Question: I am using 'Listview' and set the multiple item and each item have Like, share and comment option.
Actually I have fetch the Item Id and also 'setText' of 'TextView', Its Successfully. But Not able to get Item Id on Like Button Click event for particular item.
How to fetch Item Id for every items in 'Listview' on 'Button' Click Event?
Demo for MyAdapter Class:
'''
public class Adapter1 extends BaseAdapter implements OnClickListener {
public ArrayList<HashMap<String, String>> arr = null;
Context context = null;
LayoutInflater layoutInflater = null;
HashMap<String, String> getData = new HashMap<String, String>();
String urlLike = null;
TextView strId = null;
public NewsFeedAdapter(Context context,
ArrayList<HashMap<String, String>> arr) {
this.context = context;
this.arr= arr;
layoutInflater = LayoutInflater.from(context);
}
@Override
public int getCount() {
return arr.size();
}
@Override
public Object getItem(int position) {
return arr.get(position);
}
@Override
public long getItemId(int position) {
return position;
}
@Override
public View getView(int position, View convertView, ViewGroup parent) {
ViewHolder viewHolder = null;
if (convertView == null) {
convertView = layoutInflater.inflate(
R.layout.my_list_item, null);
/** initialize ViewHolder */
viewHolder = new ViewHolder();
/** Initialize Widgets */
/** Imageview */
viewHolder.imgLike = (ImageView) convertView
.findViewById(R.id.imgLike);
viewHolder.imgLike.setOnClickListener(this);
viewHolder.imgComments = (ImageView) convertView
.findViewById(R.id.imgComments);
viewHolder.imgComments.setOnClickListener(this);
viewHolder.imgShare = (ImageView) convertView
.findViewById(R.id.imgShare);
viewHolder.imgShare.setOnClickListener(this);
/** TextView */
viewHolder.txtId = (TextView) convertView
.findViewById(R.id.txtId);
viewHolder.txtDescription = (TextView) convertView
.findViewById(R.id.txtDescription);
getData = arr.get(position);
viewHolder.txtId.setText(getData
.get(Fragment1.TAG_ID));
viewHolder.txtDescription.setText(getData
.get(Fragment1.TAG_MESSAGE));
convertView.setTag(viewHolder);
} else {
viewHolder = (ViewHolder) convertView.getTag();
}
convertView.setOnClickListener(new OnClickListener() {
@Override
public void onClick(View v) {
}
});
return convertView;
}
/** ViewHolder Class */
public class ViewHolder {
ImageView imgLike = null, imgComments = null,
imgShare = null;
TextView txtId = null,txtDescription = null;
}
@Override
public void onClick(View view) {
switch (view.getId()) {
case R.id.imgLike:
strId = ((TextView) view
.findViewById(R.id.txtId));
System.out.println("On Click====="
+ strId.getText().toString());
urlLike = "http://www.example.com?id="
+ strId.getText().toString() + "&user_id="
+ myDetail.getUserId();
new sendLikeData().execute();
break;
case R.id.imgComments:
break;
case R.id.imgShare:
break;
default:
break;
}
}
public class sendLikeData extends AsyncTask<Void, Void, Void> {
protected void onPreExecute() {
super.onPreExecute();
}
@Override
protected Void doInBackground(Void... arg0) {
ServiceHandler sh = new ServiceHandler();
String jsonStr = sh.makeServiceCall(urlLike, ServiceHandler.GET);
Log.d("Response : Like", ">" + jsonStr);
return null;
}
protected void onPostExecute(Void result) {
super.onPostExecute(result);
};
}
}
OutPut is, NullPointer Exception in System.out.println("On Click====="
+ strId.getText().toString());.
'''

xml file is,
'''
<?xml version="1.0" encoding="utf-8"?>
<RelativeLayout xmlns:android="http://schemas.android.com/apk/res/android"
android:id="@+id/masterLayout"
android:layout_width="fill_parent"
android:layout_height="wrap_content"
android:layout_margin="@dimen/five_dp" >
<TextView
android:id="@+id/txtDescription"
android:layout_width="wrap_content"
android:layout_height="wrap_content"
android:layout_alignParentLeft="true"
android:layout_marginLeft="@dimen/ten_dp"
android:layout_marginRight="@dimen/ten_dp"
android:layout_marginTop="@dimen/ten_dp" />
<ImageView
android:id="@+id/imgImage"
android:layout_width="fill_parent"
android:layout_height="150dp"
android:layout_below="@+id/txtDescription"
android:layout_centerHorizontal="true"
android:layout_marginBottom="@dimen/ten_dp"
android:layout_marginLeft="@dimen/ten_dp"
android:layout_marginRight="@dimen/ten_dp"
android:layout_marginTop="@dimen/ten_dp"
android:background="@null"
android:contentDescription="@string/content_description"
android:src="@drawable/ic_launcher" />
<LinearLayout
android:layout_width="fill_parent"
android:layout_height="wrap_content"
android:layout_alignParentLeft="true"
android:layout_below="@+id/imgImage"
android:background="@drawable/strip"
android:baselineAligned="false"
android:gravity="center_vertical"
android:orientation="horizontal" >
<RelativeLayout
android:layout_width="fill_parent"
android:layout_height="wrap_content"
android:layout_weight="1" >
<ImageView
android:id="@+id/imgLike"
android:layout_width="wrap_content"
android:layout_height="wrap_content"
android:layout_centerHorizontal="true"
android:layout_centerInParent="true"
android:contentDescription="@string/content_description"
android:src="@drawable/like" />
<TextView
android:layout_width="wrap_content"
android:layout_height="wrap_content"
android:layout_alignTop="@+id/imgLike"
android:layout_toRightOf="@+id/imgLike"
android:background="@drawable/getbg"
android:gravity="center"
android:padding="@dimen/two_dp"
android:textColor="@color/white"
android:textSize="@dimen/ten_sp" />
</RelativeLayout>
<RelativeLayout
android:layout_width="fill_parent"
android:layout_height="wrap_content"
android:layout_weight="1" >
<ImageView
android:id="@+id/imgComments"
android:layout_width="wrap_content"
android:layout_height="wrap_content"
android:layout_centerHorizontal="true"
android:layout_centerInParent="true"
android:contentDescription="@string/content_description"
android:src="@drawable/comments" />
<TextView
android:layout_width="wrap_content"
android:layout_height="wrap_content"
android:layout_toRightOf="@+id/imgComments"
android:background="@drawable/getbg"
android:gravity="center"
android:padding="@dimen/two_dp"
android:text="+1"
android:textColor="@android:color/white"
android:textSize="@dimen/ten_sp" />
</RelativeLayout>
<RelativeLayout
android:layout_width="fill_parent"
android:layout_height="wrap_content"
android:layout_weight="1" >
<ImageView
android:id="@+id/imgShare"
android:layout_width="wrap_content"
android:layout_height="wrap_content"
android:layout_centerHorizontal="true"
android:layout_centerInParent="true"
android:contentDescription="@string/content_description"
android:src="@drawable/share" />
</RelativeLayout>
</LinearLayout>
<TextView
android:id="@+id/txtId"
android:layout_width="wrap_content"
android:layout_height="wrap_content"
android:layout_alignParentLeft="true"
android:layout_alignParentTop="true"
android:layout_margin="@dimen/ten_dp"
android:text="id"
android:textSize="20dp" />
</RelativeLayout>
'''
And Logcat is,
'''
11-24 18:54:20.354: E/AndroidRuntime(7120): java.lang.ClassCastException: android.widget.RelativeLayout cannot be cast to android.widget.TextView
11-24 18:54:20.354: E/AndroidRuntime(7120): Adapter.onClick(Fragment.java:342)
11-24 18:54:20.354: E/AndroidRuntime(7120): at android.view.View.performClick(View.java:4562)
11-24 18:54:20.354: E/AndroidRuntime(7120): at android.view.View$PerformClick.run(View.java:18918)
11-24 18:54:20.354: E/AndroidRuntime(7120): at android.os.Handler.handleCallback(Handler.java:808)
11-24 18:54:20.354: E/AndroidRuntime(7120): at android.os.Handler.dispatchMessage(Handler.java:103)
11-24 18:54:20.354: E/AndroidRuntime(7120): at android.os.Looper.loop(Looper.java:193)
11-24 18:54:20.354: E/AndroidRuntime(7120): at android.app.ActivityThread.main(ActivityThread.java:5388)
11-24 18:54:20.354: E/AndroidRuntime(7120): at java.lang.reflect.Method.invokeNative(Native Method)
11-24 18:54:20.354: E/AndroidRuntime(7120): at java.lang.reflect.Method.invoke(Method.java:515)
11-24 18:54:20.354: E/AndroidRuntime(7120): at com.android.internal.os.ZygoteInit$MethodAndArgsCaller.run(ZygoteInit.java:839)
11-24 18:54:20.354: E/AndroidRuntime(7120): at com.android.internal.os.ZygoteInit.main(ZygoteInit.java:655)
11-24 18:54:20.354: E/AndroidRuntime(7120): at dalvik.system.NativeStart.main(Native Method)
'''
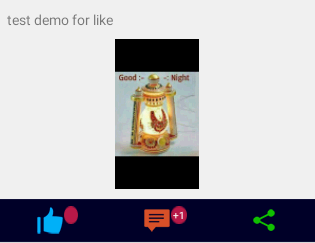
Answer: Try with below code:
'''
public class Adapter1 extends BaseAdapter implements OnClickListener {
public ArrayList<HashMap<String, String>> arr = null;
Context context = null;
LayoutInflater layoutInflater = null;
HashMap<String, String> getData = new HashMap<String, String>();
String urlLike = null;
TextView strId = null;
public NewsFeedAdapter(Context context,
ArrayList<HashMap<String, String>> arr) {
this.context = context;
this.arr= arr;
layoutInflater = LayoutInflater.from(context);
}
@Override
public int getCount() {
return arr.size();
}
@Override
public Object getItem(int position) {
return arr.get(position);
}
@Override
public long getItemId(int position) {
return position;
}
@Override
public View getView(int position, View convertView, ViewGroup parent) {
ViewHolder viewHolder = null;
if (convertView == null) {
convertView = layoutInflater.inflate(
R.layout.my_list_item, null);
/** initialize ViewHolder */
viewHolder = new ViewHolder();
/** Initialize Widgets */
/** Imageview */
viewHolder.imgLike = (ImageView) convertView
.findViewById(R.id.imgLike);
viewHolder.imgComments = (ImageView) convertView
.findViewById(R.id.imgComments);
viewHolder.imgComments.setOnClickListener(this);
viewHolder.imgShare = (ImageView) convertView
.findViewById(R.id.imgShare);
viewHolder.imgShare.setOnClickListener(this);
/** TextView */
viewHolder.txtId = (TextView) convertView
.findViewById(R.id.txtId);
viewHolder.txtDescription = (TextView) convertView
.findViewById(R.id.txtDescription);
getData = arr.get(position);
viewHolder.txtId.setText(getData
.get(Fragment1.TAG_ID));
viewHolder.txtDescription.setText(getData
.get(Fragment1.TAG_MESSAGE));
convertView.setTag(viewHolder);
} else {
viewHolder = (ViewHolder) convertView.getTag();
}
convertView.setOnClickListener(new OnClickListener() {
@Override
public void onClick(View v) {
}
});
viewHolder.imgLike.setOnClickListener(new OnClickListener() {
@Override
public void onClick(View v) {
strId=arr.get(position).getId();//or whatever you want to do do here.
}
});
return convertView;
}
/** ViewHolder Class */
public class ViewHolder {
ImageView imgLike = null, imgComments = null,
imgShare = null;
TextView txtId = null,txtDescription = null;
}
}
'''